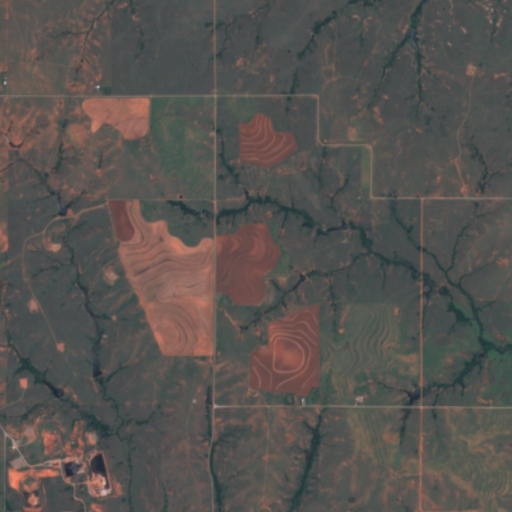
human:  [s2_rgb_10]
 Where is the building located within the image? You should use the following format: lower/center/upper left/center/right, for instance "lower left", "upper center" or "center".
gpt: There is no building in the image.